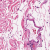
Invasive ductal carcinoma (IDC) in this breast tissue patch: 0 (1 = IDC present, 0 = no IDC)